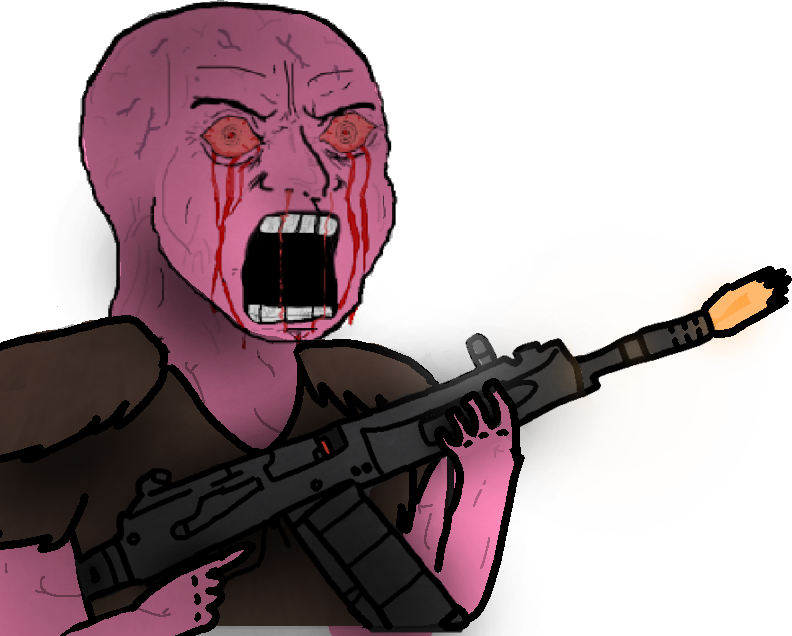
Label: 5_Rage